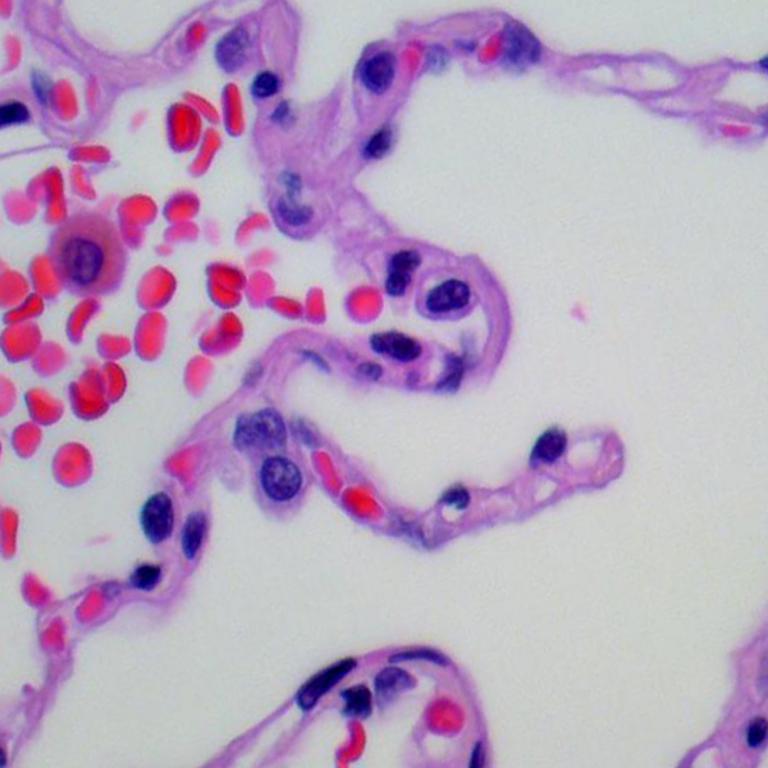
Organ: lung
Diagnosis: benign